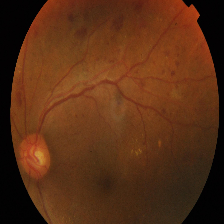
Diabetic retinopathy grade: Proliferative DR